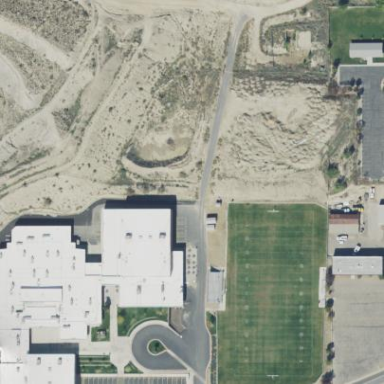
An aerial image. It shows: School building.